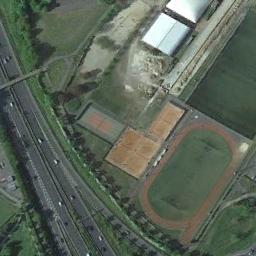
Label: ground_track_field